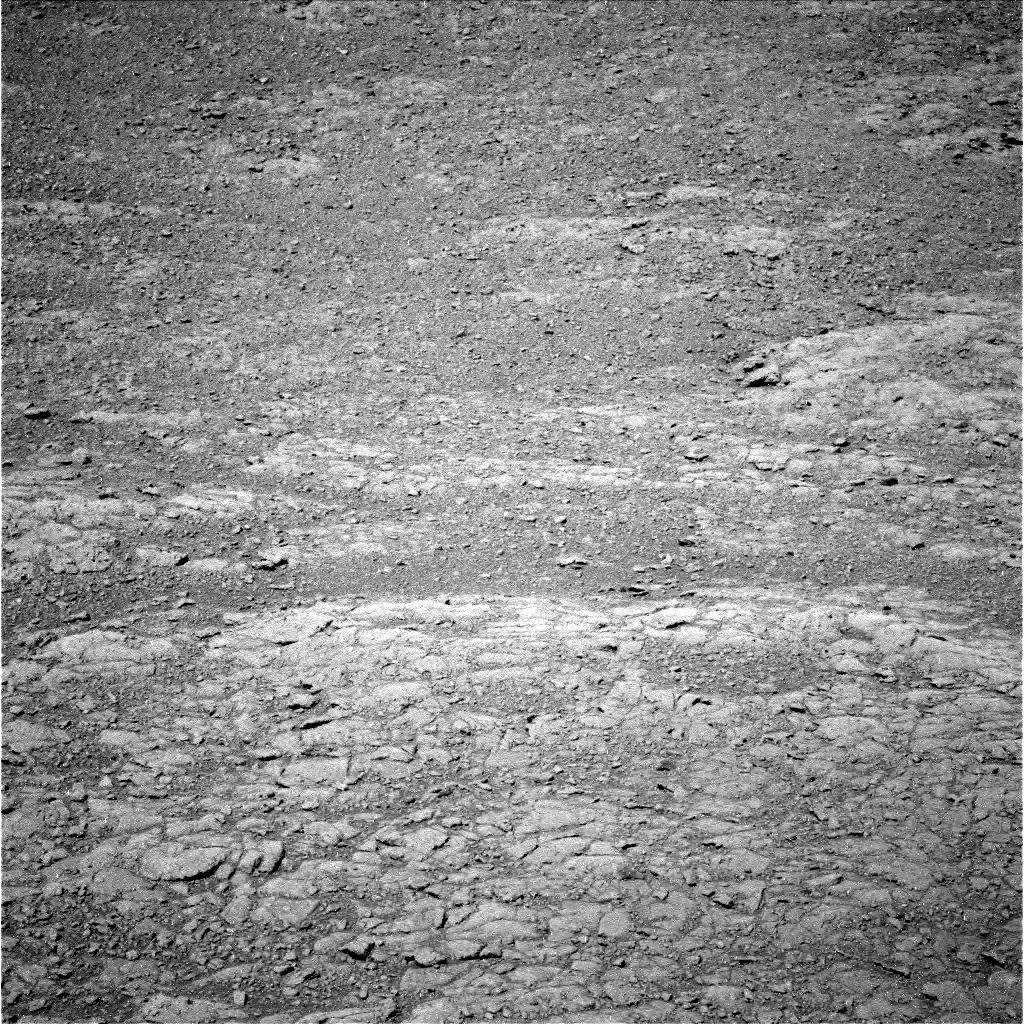
Terrain classes present: Bedrock, Gravel / Sand / Soil